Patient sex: M
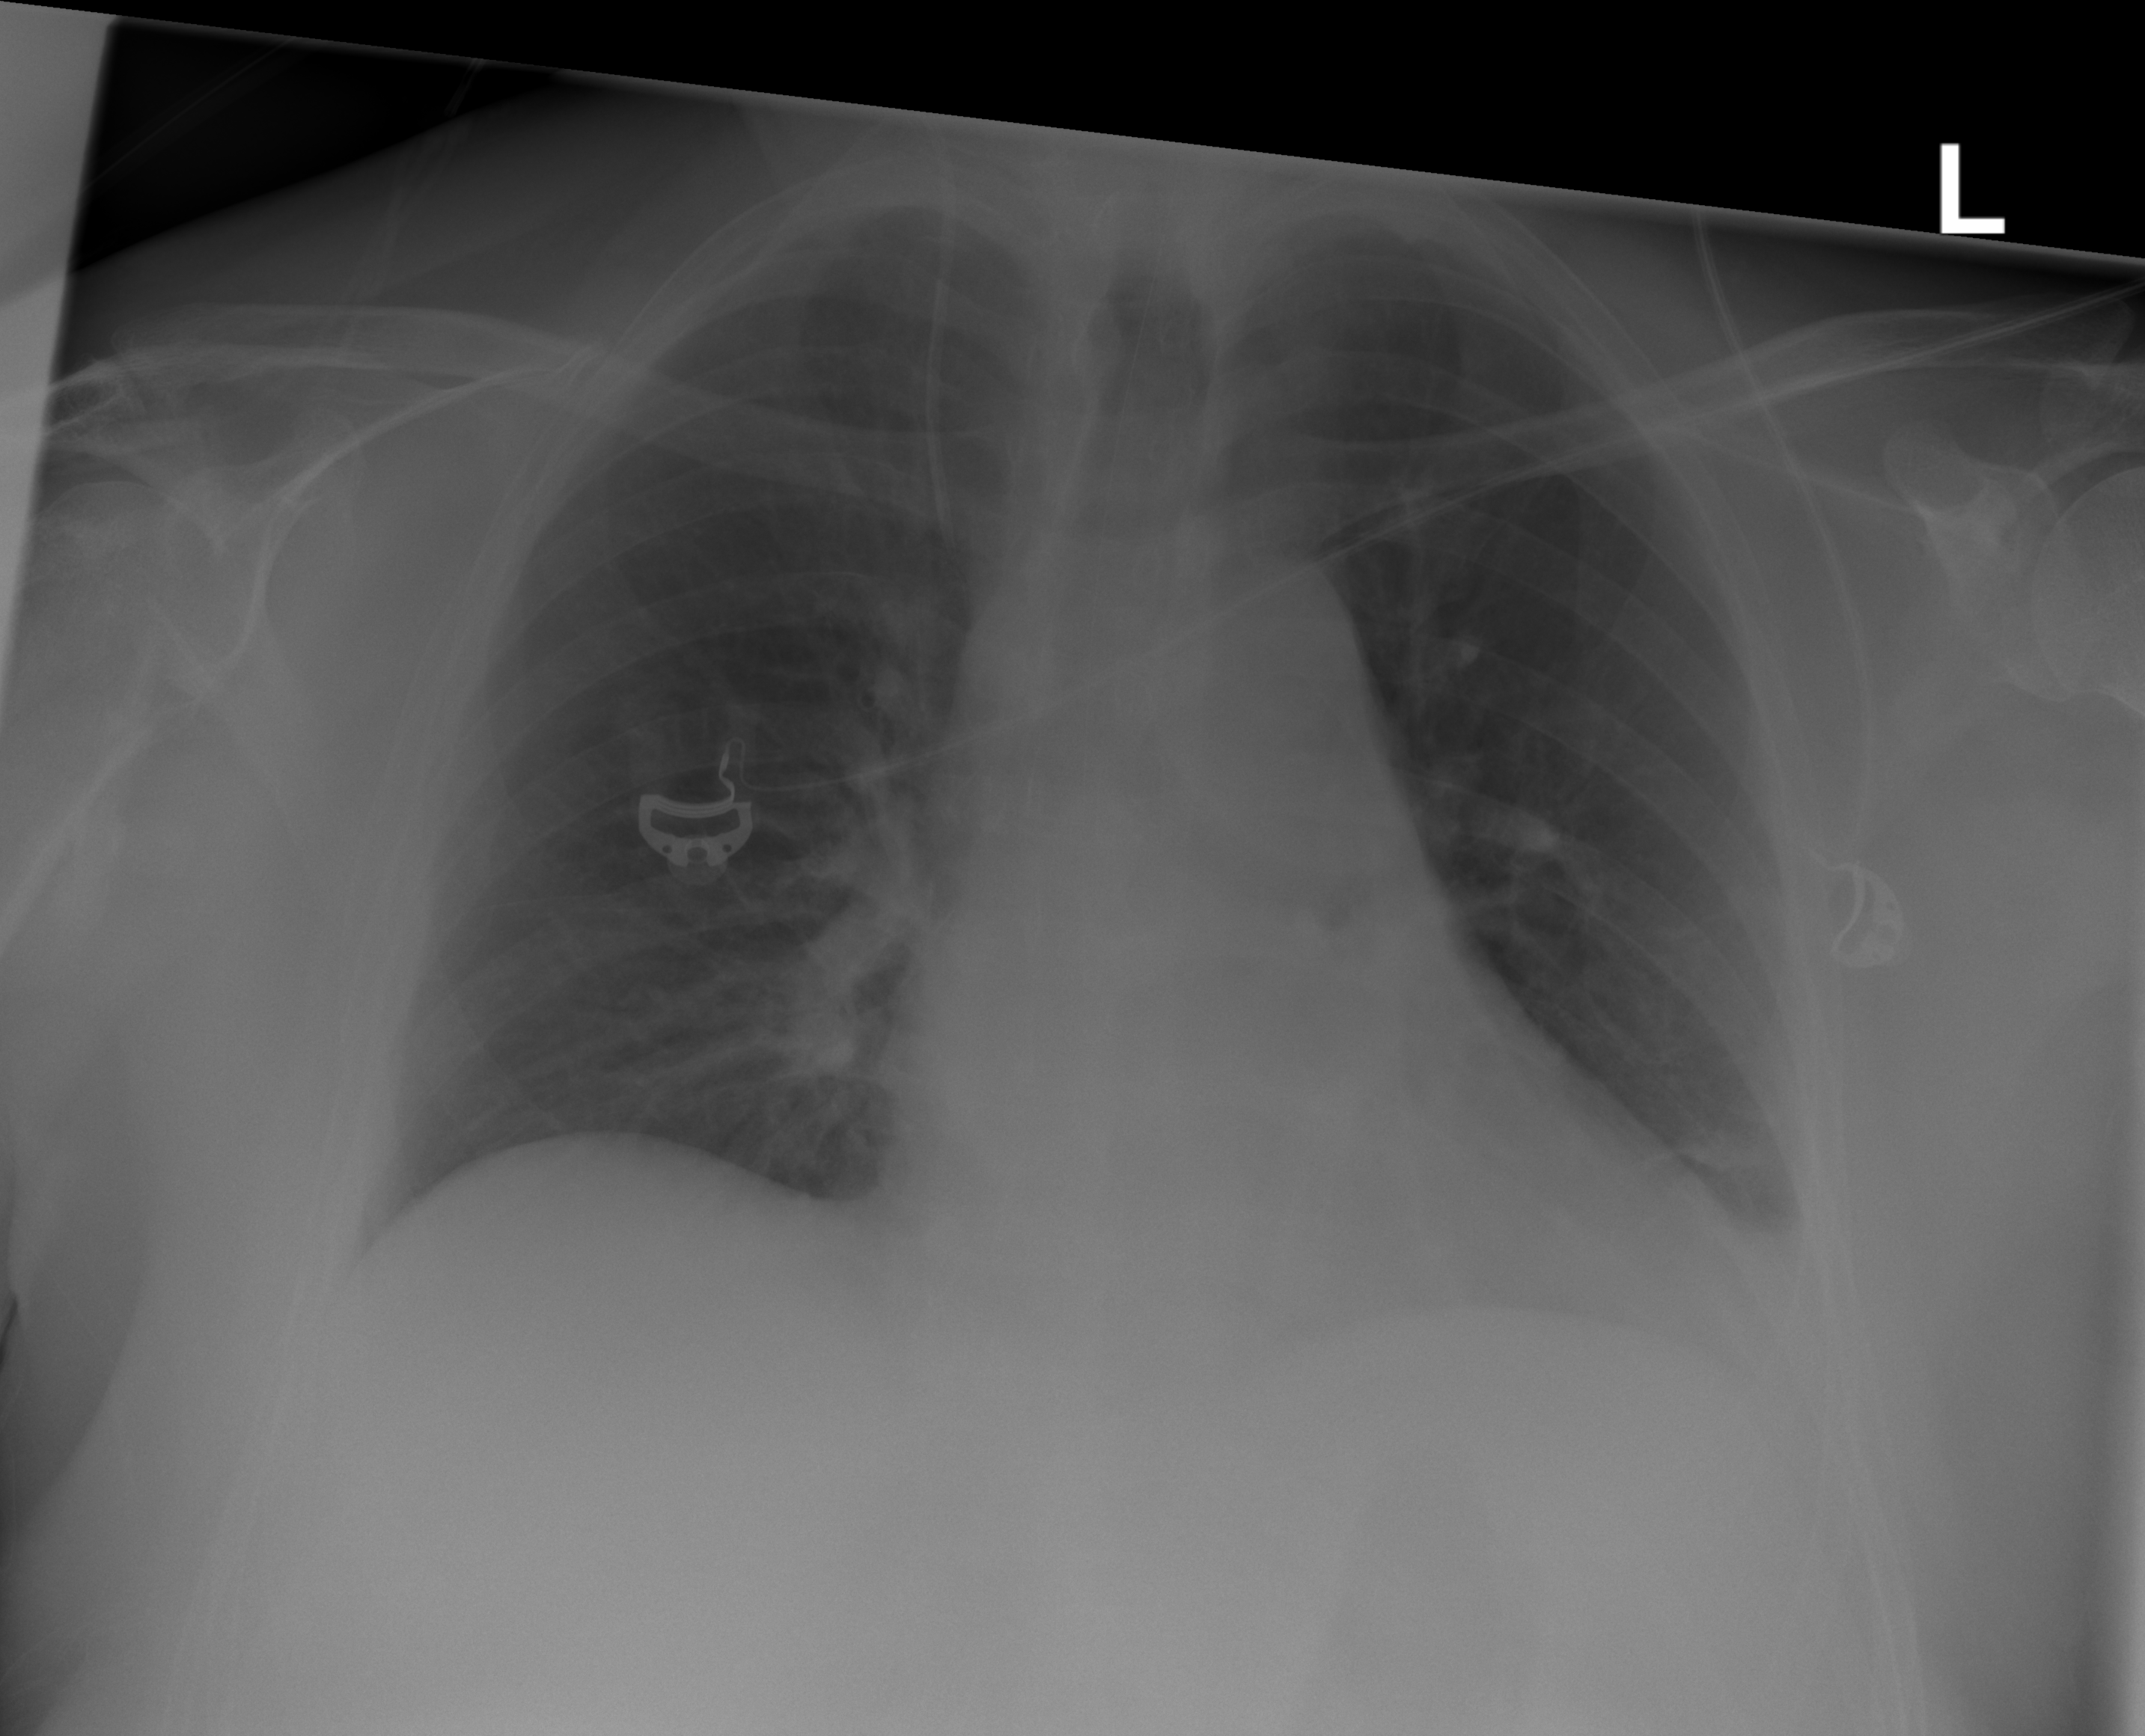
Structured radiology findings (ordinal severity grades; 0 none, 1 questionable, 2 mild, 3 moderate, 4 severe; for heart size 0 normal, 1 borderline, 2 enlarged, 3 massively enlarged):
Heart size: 0
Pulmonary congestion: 0
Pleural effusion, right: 0
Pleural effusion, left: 2
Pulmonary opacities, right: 0
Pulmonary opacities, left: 0
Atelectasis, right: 0
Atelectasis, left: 0